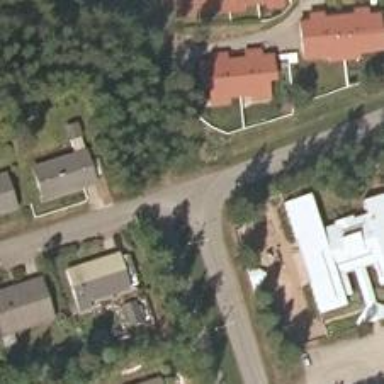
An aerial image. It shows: Residential road with asphalt surface. There is separate sidewalk and cycling track.